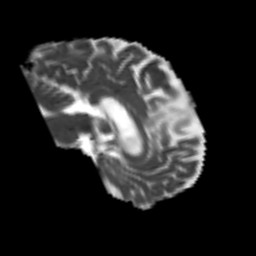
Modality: MD
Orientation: sagittal
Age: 52
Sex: male
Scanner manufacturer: siemens
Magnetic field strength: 3 T
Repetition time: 4.999 s
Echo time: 0.07946 s